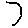
Label: hexagon